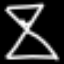
Label: hourglass